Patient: sex M, age 50
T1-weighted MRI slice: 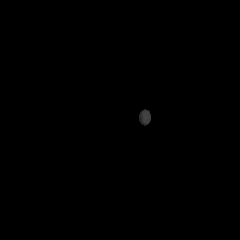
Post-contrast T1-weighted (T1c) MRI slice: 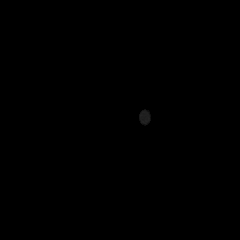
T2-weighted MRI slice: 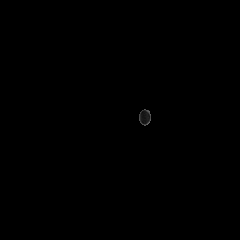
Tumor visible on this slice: no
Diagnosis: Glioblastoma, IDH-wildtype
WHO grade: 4